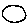
Label: circle